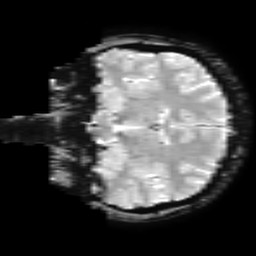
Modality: T2starw
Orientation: coronal
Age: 23
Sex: female
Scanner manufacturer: ge
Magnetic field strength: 3 T
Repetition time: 0.65 s
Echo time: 0.02 s